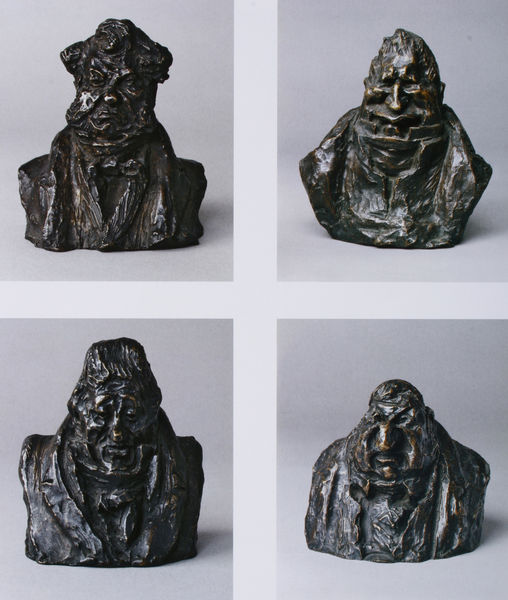
Titel: Les célébrités du Juste Milieu: Laurent Cunin, Joseph Baron de Podenas, Pierre-Paul Royer-Collard, Jean-Marie Fruchard, Die Berühmtheiten des Juste Milieu
Künstler: Honoré Daumier
Standort: Berlin
Institution: Akademie der Künste, Kunstsammlung
Schlagwörter: blau, dunkel, kopf, mann, schatten, weiß, grün, braun, frisur, grau, haar, hut, köpfe, mund, männer, nase, schwarz, blick, herren, alt, anzug, anzüge, bart, gesichter, hemd, jacke, arme, augen, falten, gesicht, kragen, rahmen, bild, hals, herr, krägen, portrait, porträt, verzerrung, auge, figur, haare, mantel, reich, brustbild, kinn, lippen, ohren, schultern, skulptur, statue, wangen, bilder, fotos, moderne, backen, abstrakt, modern, klein, ausdruck, figuren, karikatur, dick, münder, nasen, krawatte, zeitgenössisch, büste, finster, glatze, metall, bildhauerei, bronze, plastik, rodin, fliege, oberkörper, abbild, foto, fotografie, roh, lachen, vier, eisen, maske, kreuz, ironie, hässlich, portraits, charakter, daumier, grinsen, honore daumier, typen, photo, ausstellung, fragment, quadrate, skulpturen, plastiken, statuen, wohlhabend, miene, bozzetto, bozetti, büsten, verschieden, guss, modelliert, verformt, bozetto, standbild, bronzeguss, bronzeplastik, abbildungen, fratze, fratzen, deformiert, grimassen, öffentlich, verzerrt, emotion, skurril, karikaturen, quartett, fotografien, verzogen, bronzen, photos, armlos, masek, ironisch, charakterstudien, persönlichkeiten, farbfotos, verschiedene, charaktere, charakterköpfe, daumiere, honorè, entstellt, grimmassen, gus, porträtbüsten, schrumpelig, bronzeplastiken, 4, bozzetti, skulput, brustbilde, vier köpfe